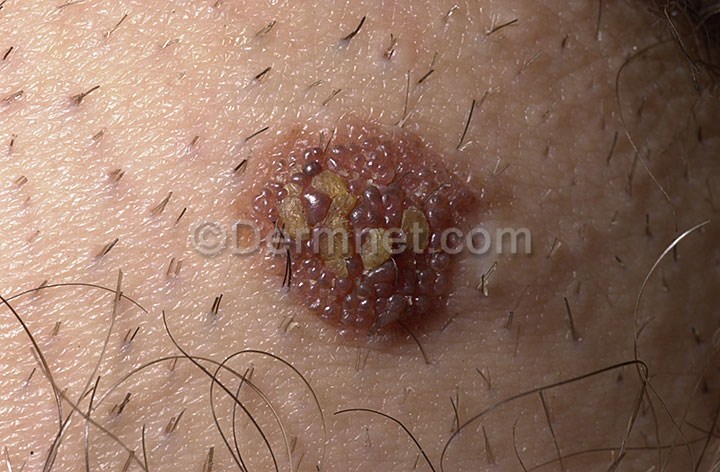
Disease: Melanoma Skin Cancer Nevi and Moles